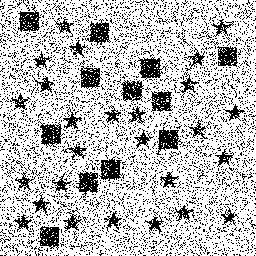
Squares: 12
Triangles: 0
Stars: 26
Total shapes: 38